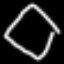
Label: diamond